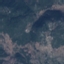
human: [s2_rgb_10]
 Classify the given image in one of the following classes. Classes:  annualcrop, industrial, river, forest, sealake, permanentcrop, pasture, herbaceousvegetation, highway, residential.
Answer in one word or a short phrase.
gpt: HerbaceousVegetation